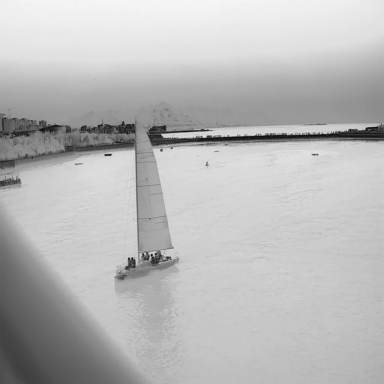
There are four objects shown in the infrared image, including three bulk_carriers, and a sailboat.